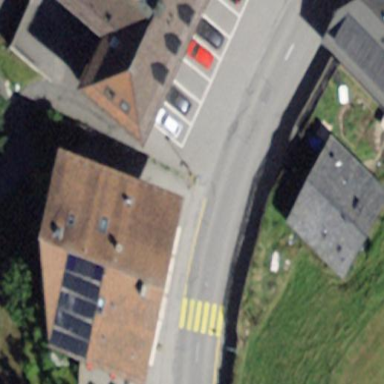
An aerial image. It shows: Gabled roof on building that houses apartments.